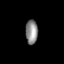
Tissue: lung
Cell type: Epithelial cells
Senescence score: 0.2193
Nuclear area (px): 291
Mean DAPI intensity: 137.986